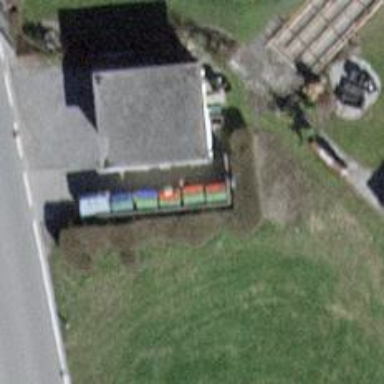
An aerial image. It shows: Recycling container in the area designated for recycling.